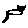
Label: cat